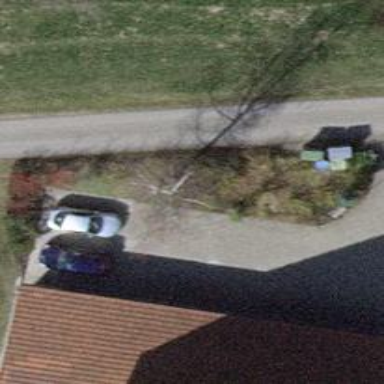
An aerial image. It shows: Urban area featuring tree as natural element.